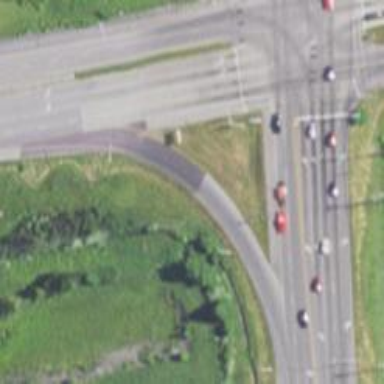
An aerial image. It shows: Trunk link highway.